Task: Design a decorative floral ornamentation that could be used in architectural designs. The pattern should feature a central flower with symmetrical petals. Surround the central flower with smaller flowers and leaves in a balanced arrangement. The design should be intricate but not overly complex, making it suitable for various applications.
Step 785:
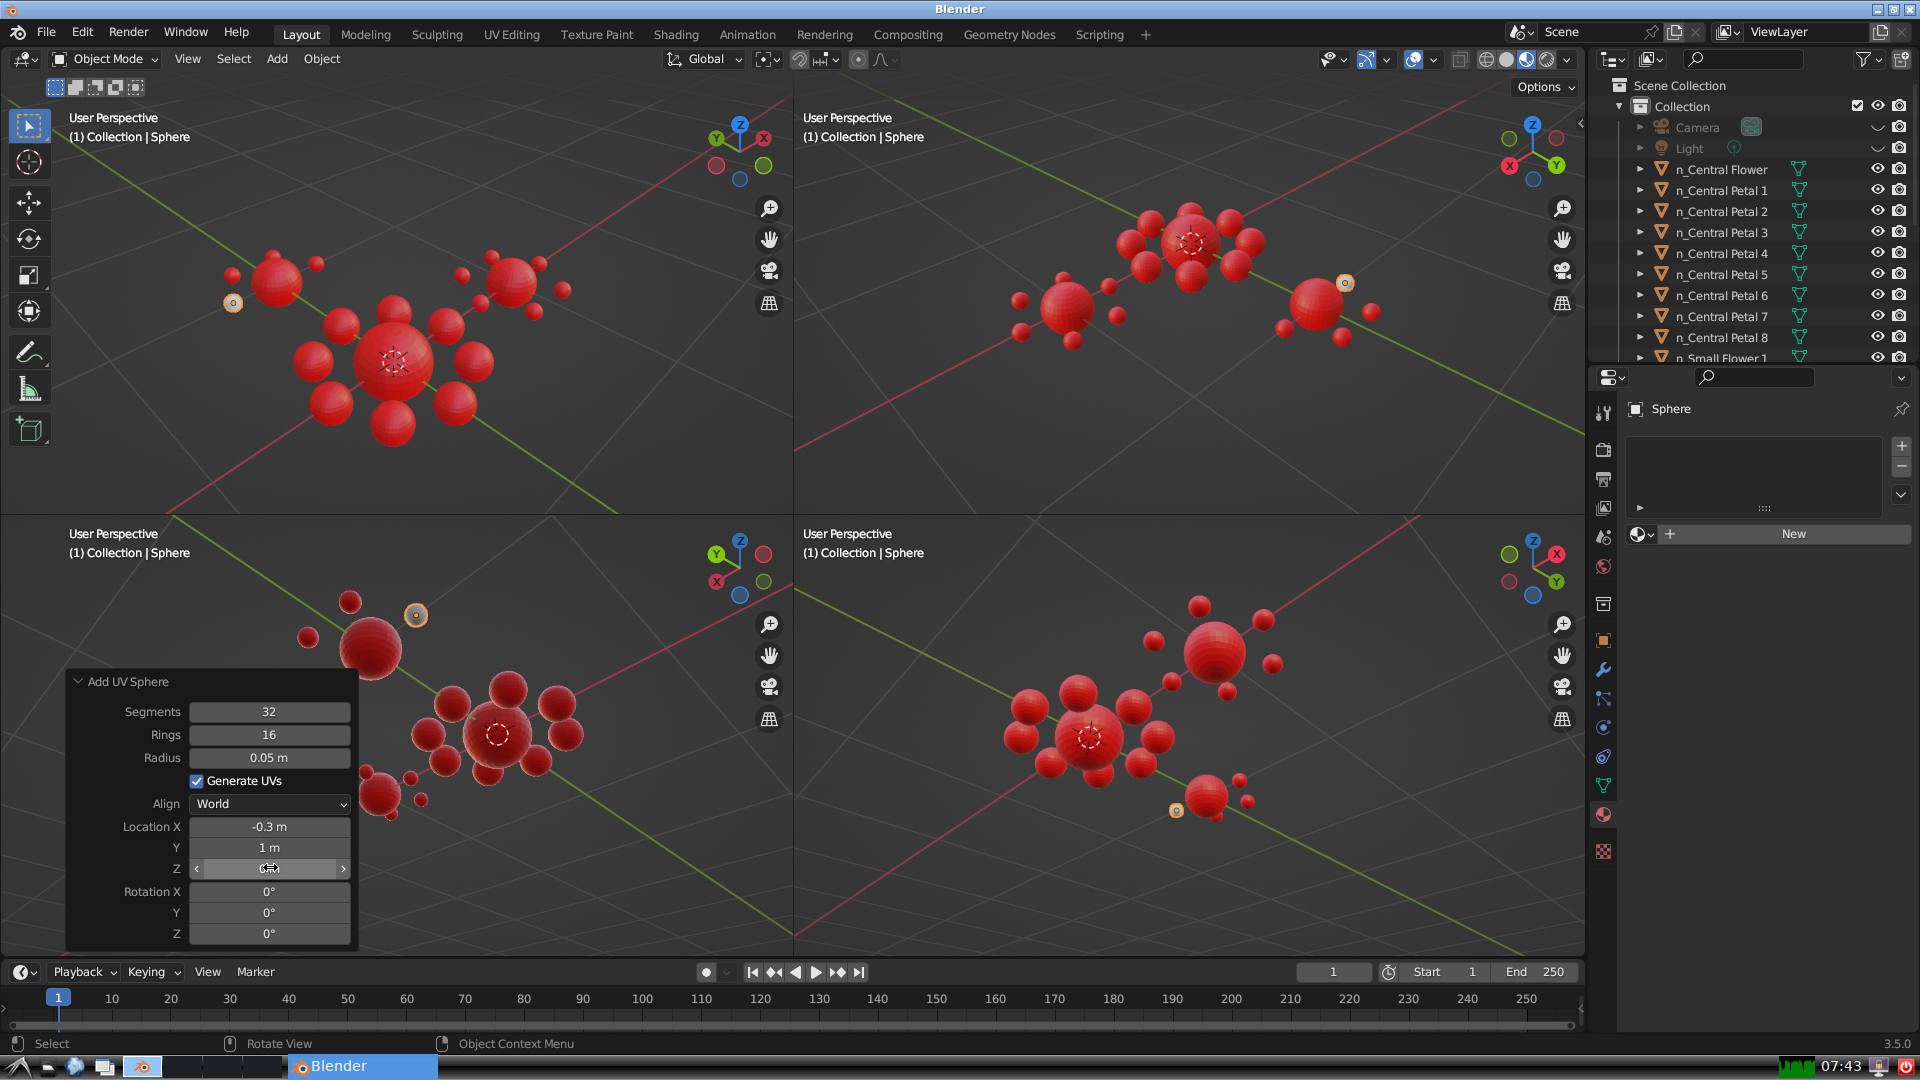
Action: {"mouse_move": [960, 540]}